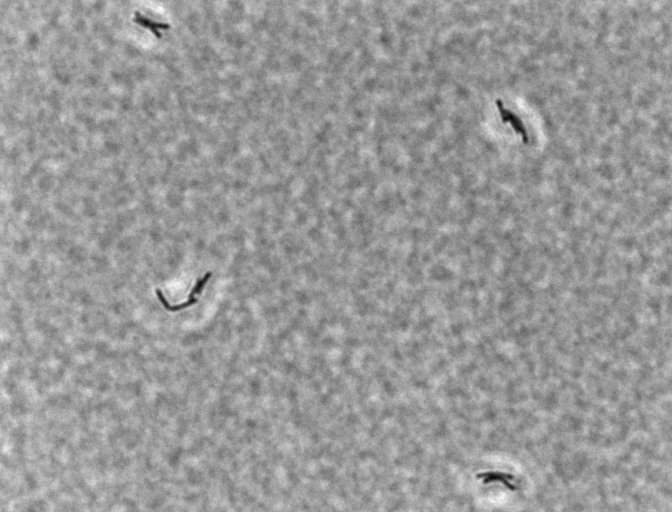
Bacillus coagulans